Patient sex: M
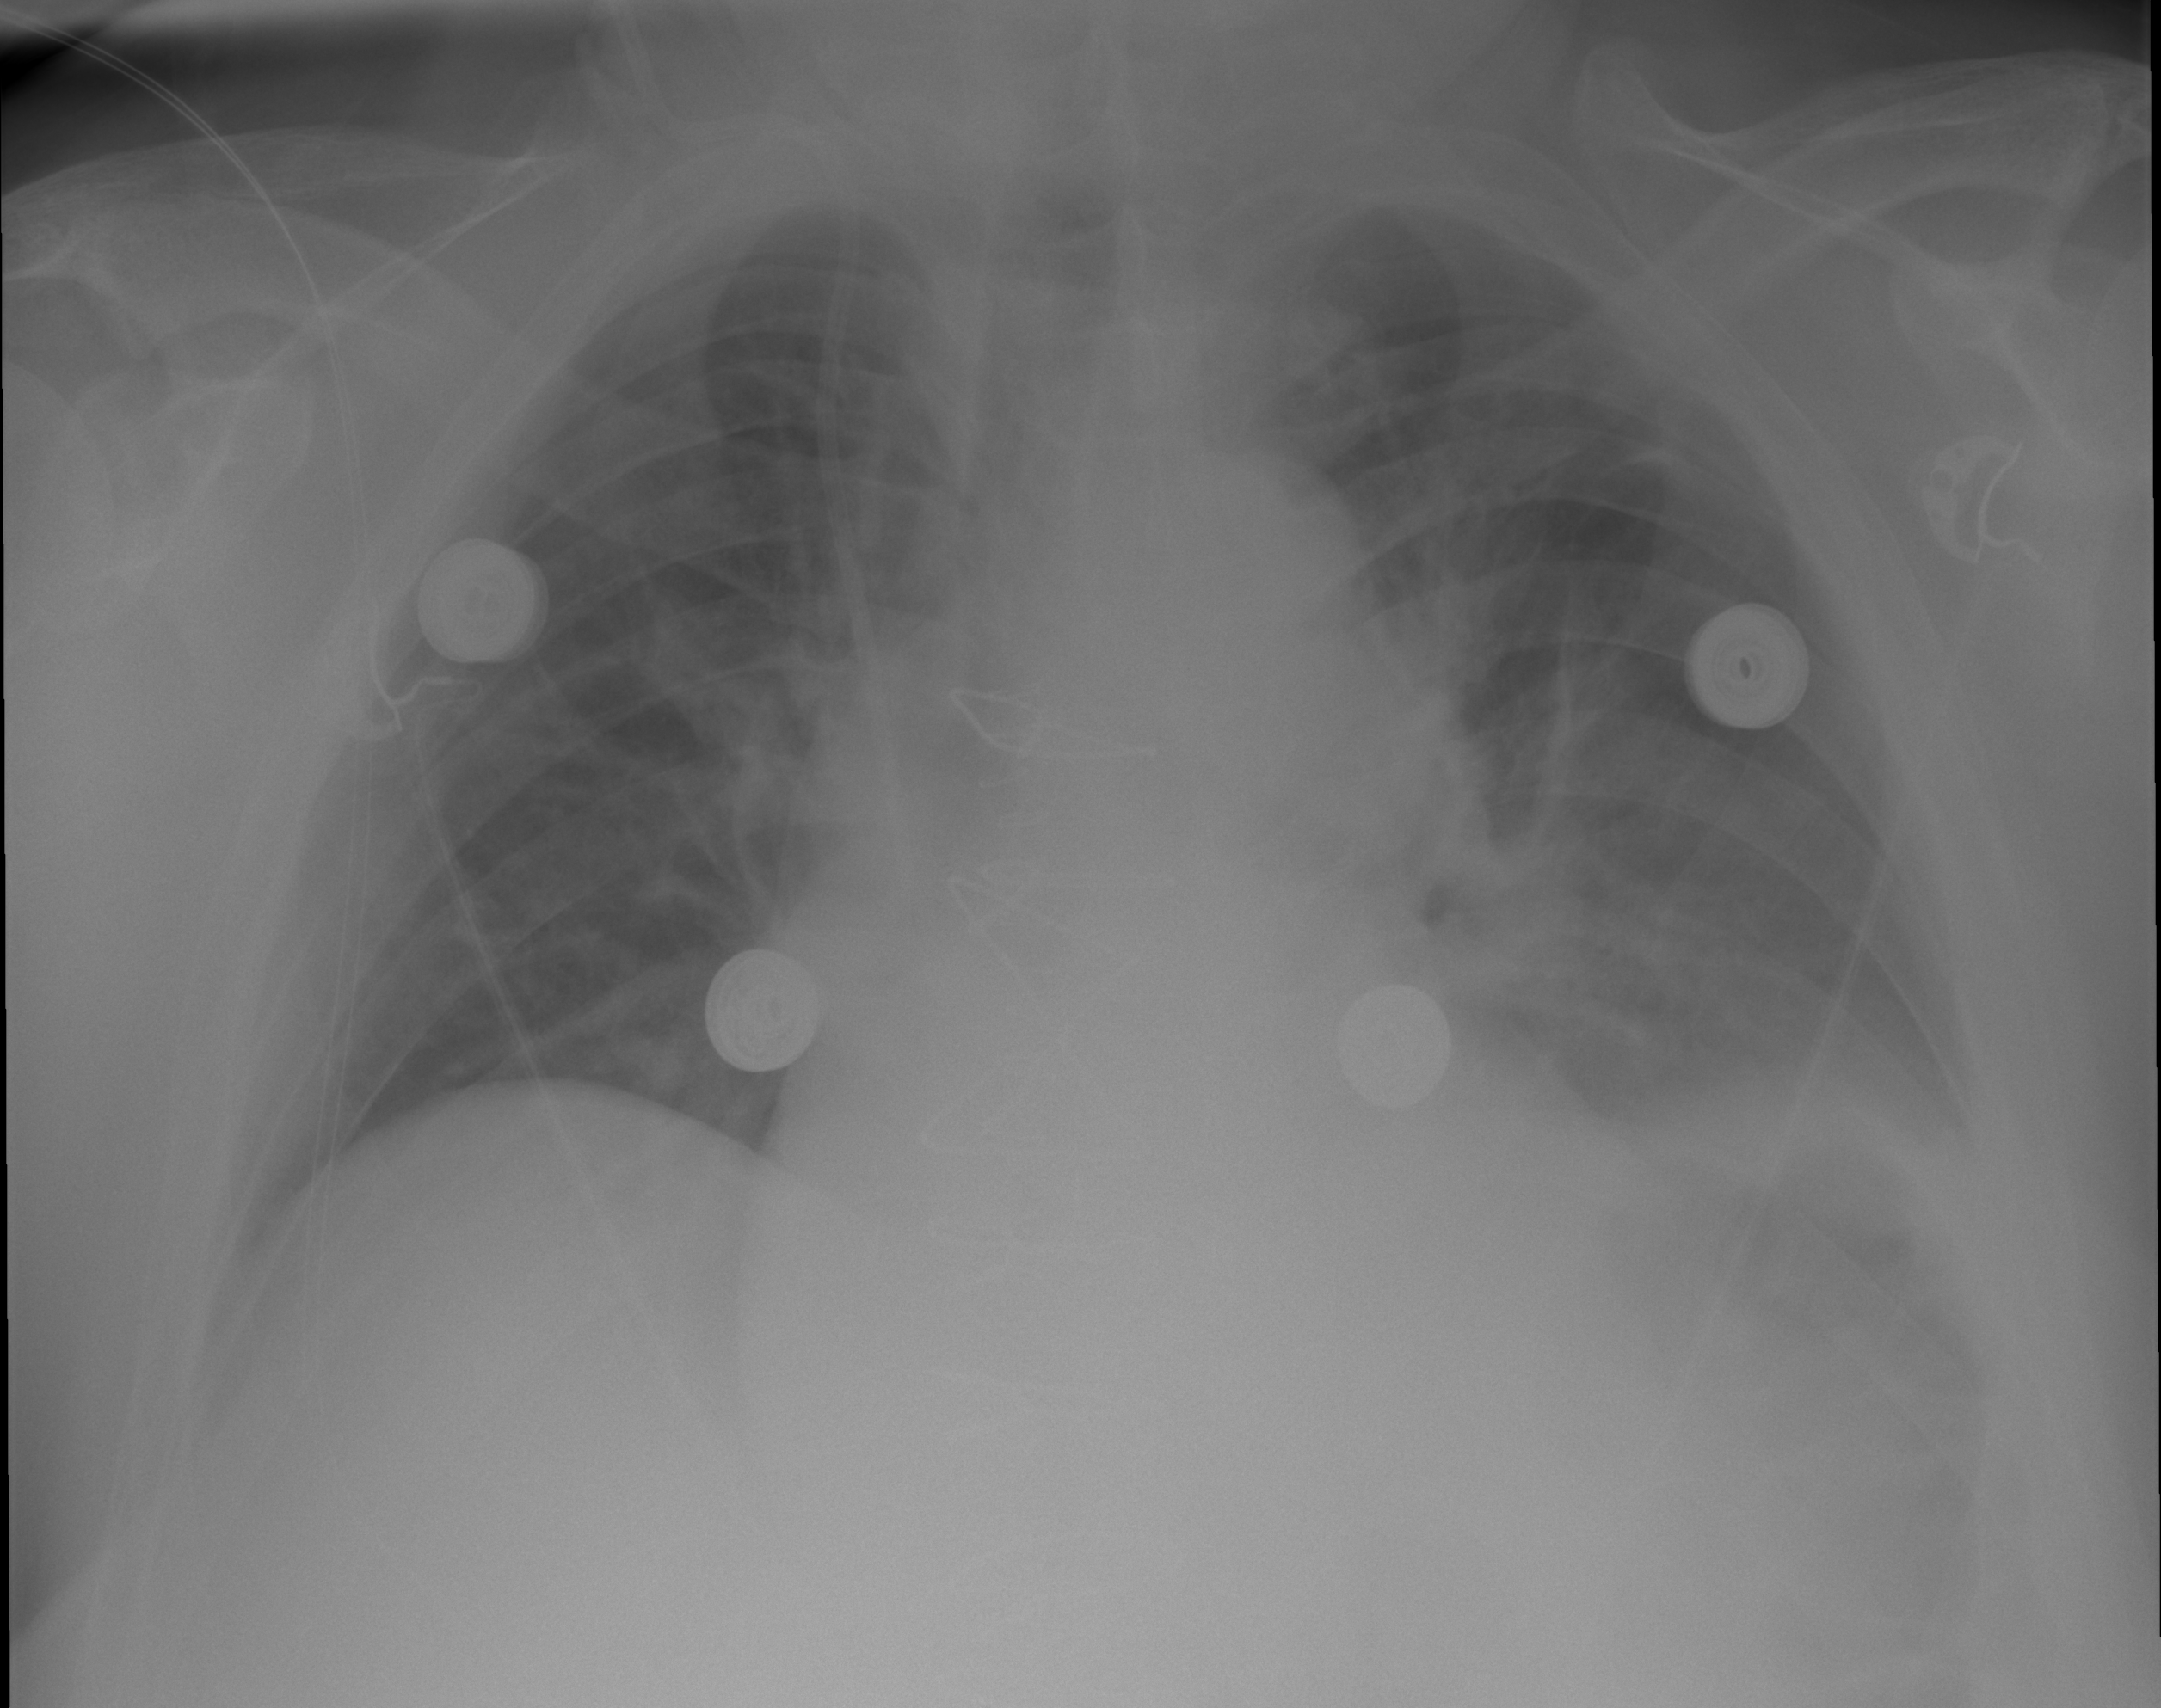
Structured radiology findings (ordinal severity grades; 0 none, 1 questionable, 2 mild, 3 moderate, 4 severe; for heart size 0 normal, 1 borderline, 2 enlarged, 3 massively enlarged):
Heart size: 0
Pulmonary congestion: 0
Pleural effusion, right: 0
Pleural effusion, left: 0
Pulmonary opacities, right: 0
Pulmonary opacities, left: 2
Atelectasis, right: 0
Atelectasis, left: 0